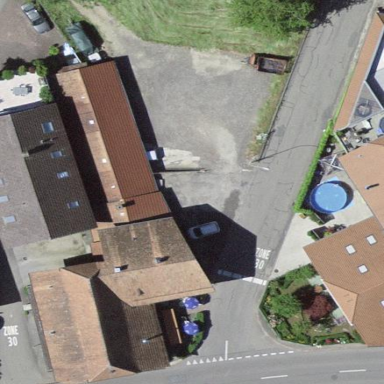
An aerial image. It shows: Street-side parking area.